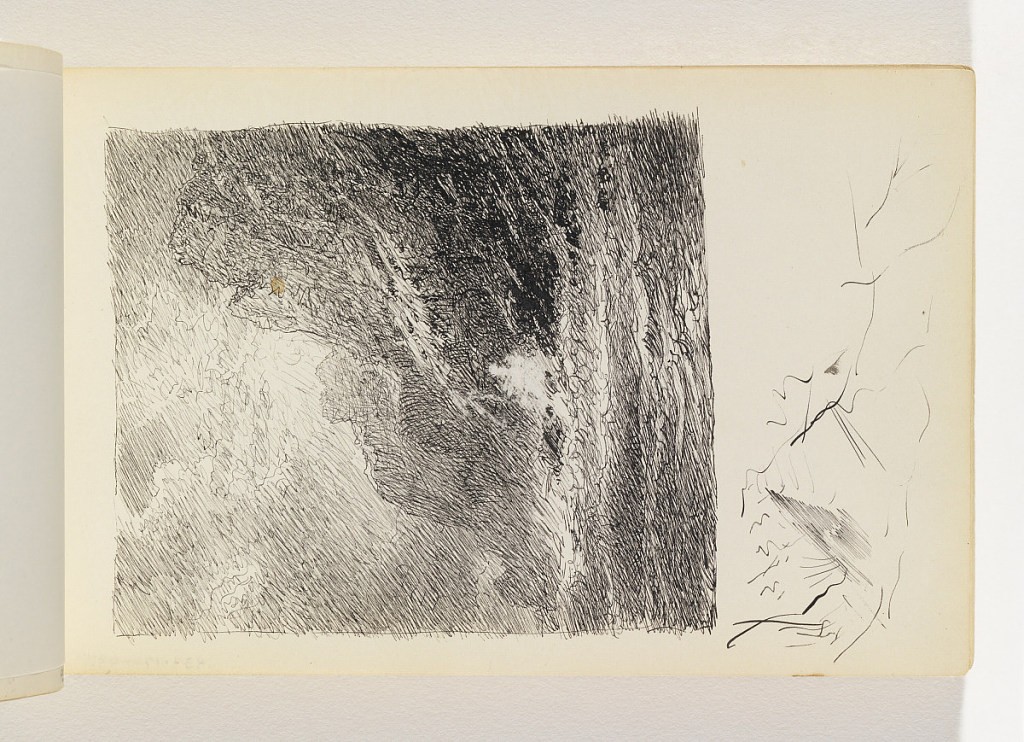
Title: Waves Breaking on Tall Dark Cliffs
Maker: William Trost Richards, American, 1833–1905
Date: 1890–1900
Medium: Pen and black ink on off-white wove paper
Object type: Sketchbook folio
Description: Sketch of waves and two levels of tall, dark cliffs at right,. Sun coming through clouds above cliffs, at center. Small sketch at bottom of page below image, possibly brief study of mountain, and miscellaneous pen marks in margin below image.